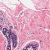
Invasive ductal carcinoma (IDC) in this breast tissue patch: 0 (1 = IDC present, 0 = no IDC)